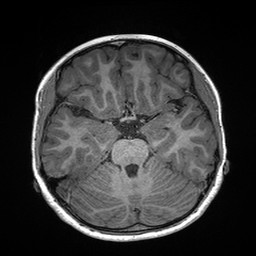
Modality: T1w
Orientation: coronal
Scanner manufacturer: siemens
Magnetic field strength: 3 T
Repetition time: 2.3 s
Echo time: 0.00298 s